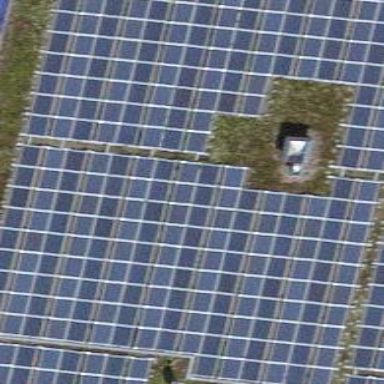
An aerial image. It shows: Solar power generator.